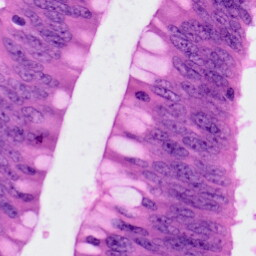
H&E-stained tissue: Colon